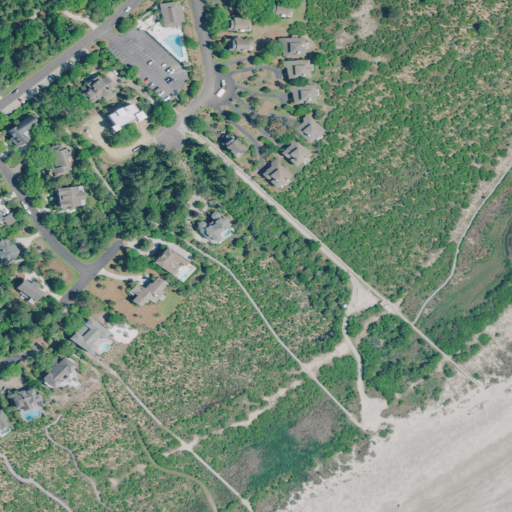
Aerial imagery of beach in South Carolina named Seabrook Beach containing low intensity development, barren land, shrub, pasture, grassland, evergreen forest, open development, medium intensity development, woody wetlands, and high intensity development